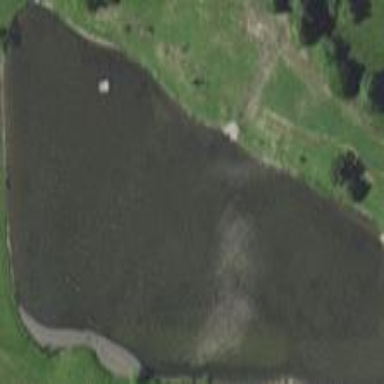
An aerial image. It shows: Peaceful pond surrounded by nature.